Question: I need to be bundle selected checkboxes together to POST to my server. In each checkbox's attributes, I'm storing some two important values: "pos" (part of speech), and definition. I need to run through each of these checkboxes, push it to a JSON array, and send it off when the "Add Word" button is pressed.
'''
<input type="checkbox" name="definition-checkbox" pos="noun" definition="Hill, rolling grassland" class="ng-valid ng-dirty">
'''
I've thought of turning the checkboxes into element-restricted directives and somehow doing something there, but I'm not sure how to go about getting all the values here, without doing some loop through them all which seems non-Angular.
Any advice?

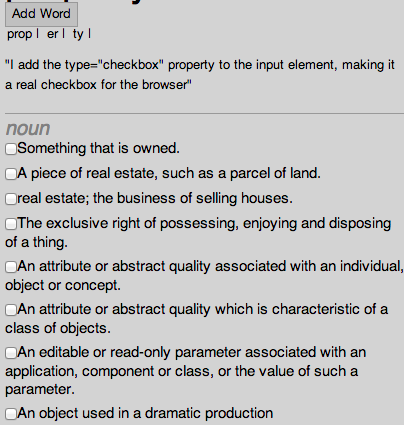
Answer: It's difficult to tell where the strings from the 'pos' and 'definition' attributes come from, but with Angular, you want your views to be a reflection of some data that's accessible on the scope--changes to your view (e.g., checking a box) should change some data on your scope.
In this particular case, I would expect to see the 'pos' and 'definition' on an object; perhaps the controller has access to an array of them.
'''
app.controller('WordController', function($scope) {
$scope.word = 'property';
// Maybe this array came from an $http call; maybe it was injected
// into the page with 'ngInit' or '$routeProvider'.
// The point is, the controller has a client-side representation of
// the data you want to show *and manipulate* in the view.
$scope.definitions = [
{ checked: false, pos: 'noun', definition: 'Something that is owned' },
{ checked: false, pos: 'noun', definition: 'A piece of real estate, such as a parcel of land' },
{ checked: false, pos: 'noun', definition: 'real estate; the business of selling houses' },
{ checked: false, pos: 'noun', definition: 'The exclusive right of possessing, enjoying and disposing of a thing' }
// ...
];
});
'''
Now that this information is on the scope, you can easily bind to it in your view:
'''
<div ng-repeat='definition in definitions'>
<input type='checkbox' ng-model='definition.checked'> {{definition.definition}}
</div>
<input type='submit' ng-click='submitDefinitions()' value='Add Word'>
'''
Since the checkboxes directly modify the '.checked' attribute of each definition when clicked, the 'submitDefinitions' method on the controller can easily determine which definitions were selected:
'''
app.controller('WordController', function($scope) {
// ...
$scope.submitDefinitions = function() {
var selectedDefinitions = $scope.definitions.filter(function(def) {
return def.checked;
});
// do something with selected definitions
};
});
'''
Here is a JSFiddle that demonstrates the basic technique: <URL>